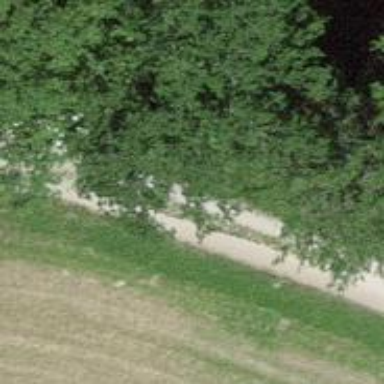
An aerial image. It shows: White bench.